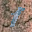
Label: 1